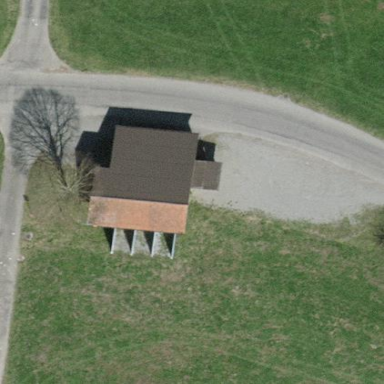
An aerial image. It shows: Building used for shooting sports.